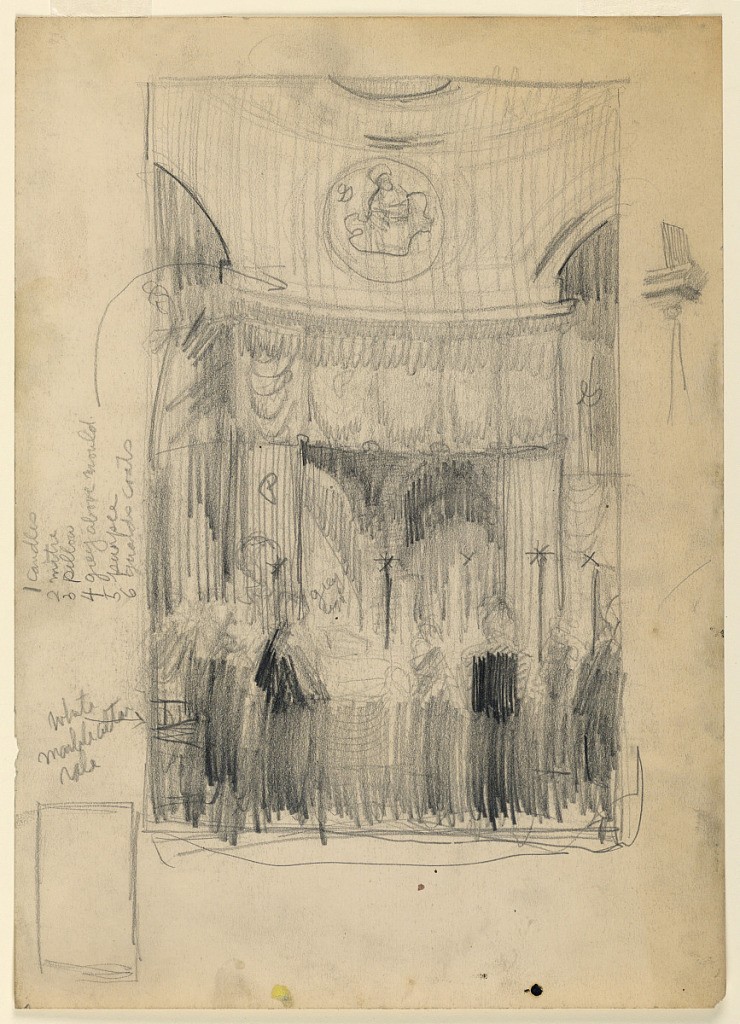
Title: Funeral of James Cardinal Gibbons at Roman Catholic Cathedral, Baltimore, MD
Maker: Griffith Baily Coale, American, 1890–1950
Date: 1921
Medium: Graphite on paper
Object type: Drawing
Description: Sketch of the interior of the Roman Cahtolic Cathedral in Baltimore, MD, showing a funeral. The crossing with the cataflaque is surrounded by mourners and burning candles.